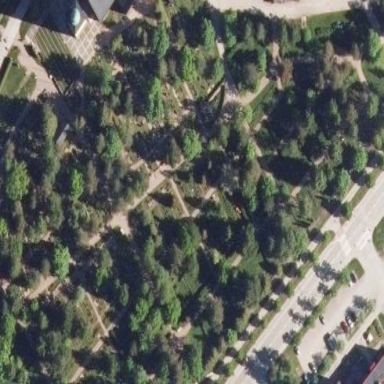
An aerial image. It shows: Cemetery.